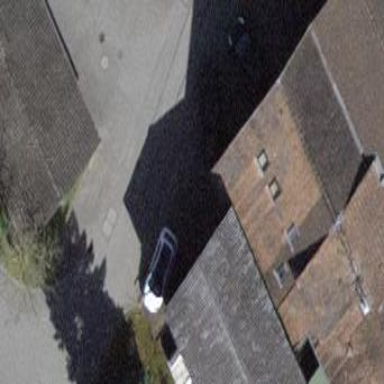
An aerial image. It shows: Building with tiled roof.